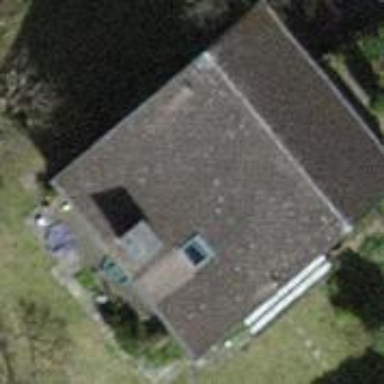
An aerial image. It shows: Building with tiled roof.